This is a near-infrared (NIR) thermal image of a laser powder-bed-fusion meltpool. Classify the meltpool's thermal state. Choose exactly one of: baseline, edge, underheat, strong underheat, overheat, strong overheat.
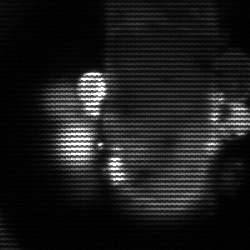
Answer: strong underheat